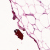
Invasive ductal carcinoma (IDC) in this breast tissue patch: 0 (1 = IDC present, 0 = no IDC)